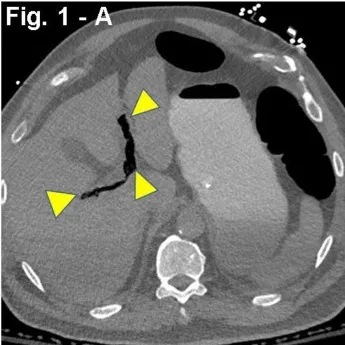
(A-D) Case presentation of 65-year-old male patient with COVID-19, 5 days after tocilizumab (TCZ), non-contrast abdominal CT. Axial.
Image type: radiology (ct)